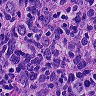
Metastatic tissue present: no